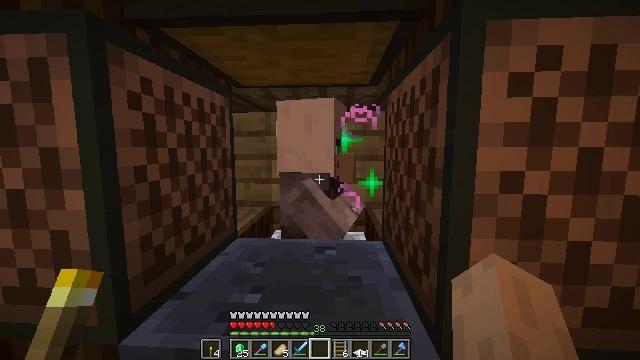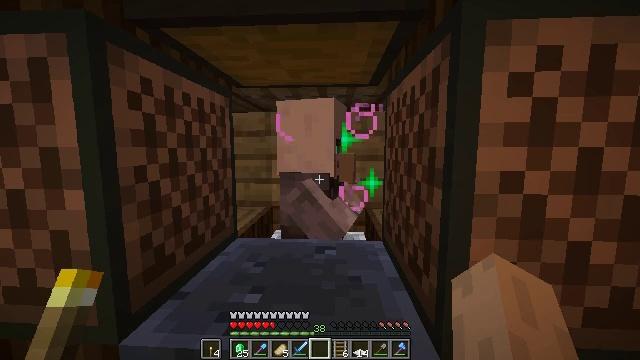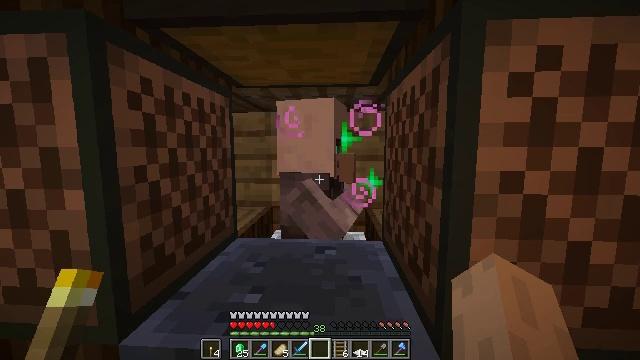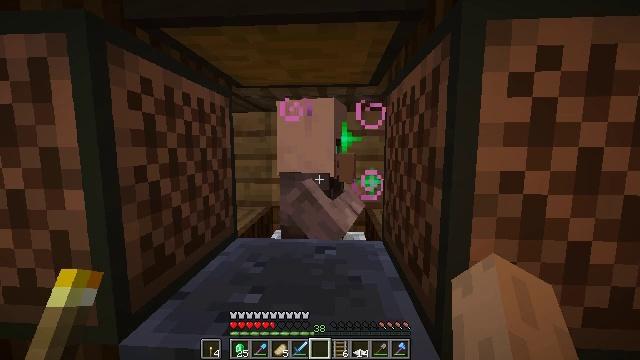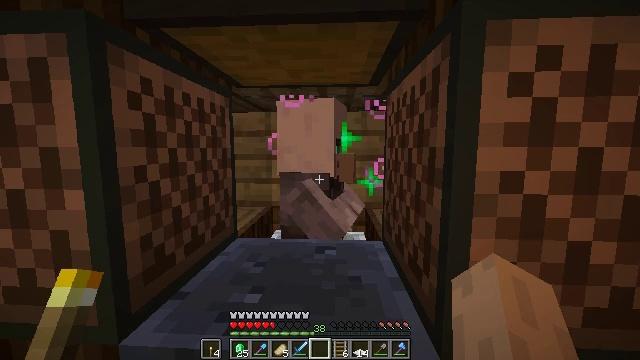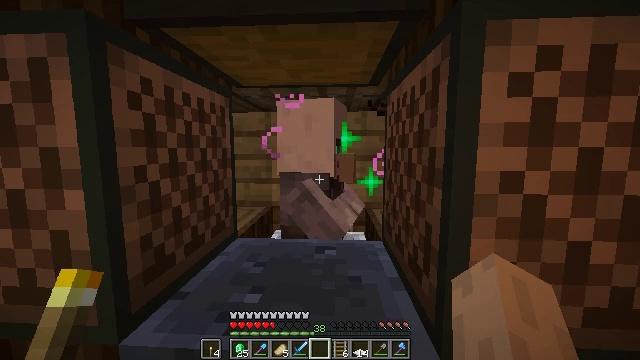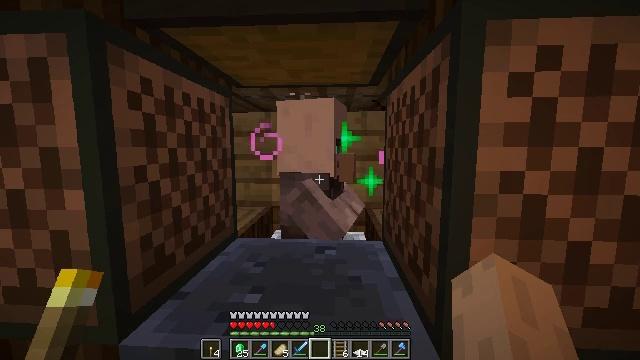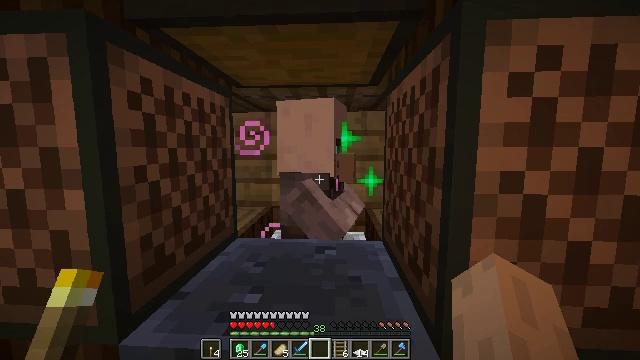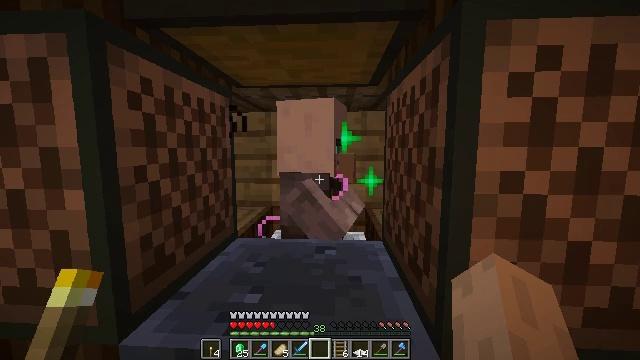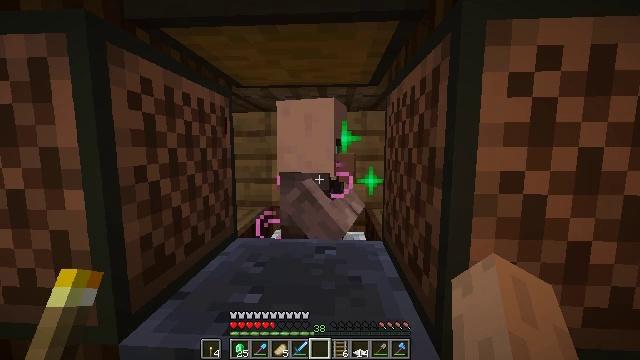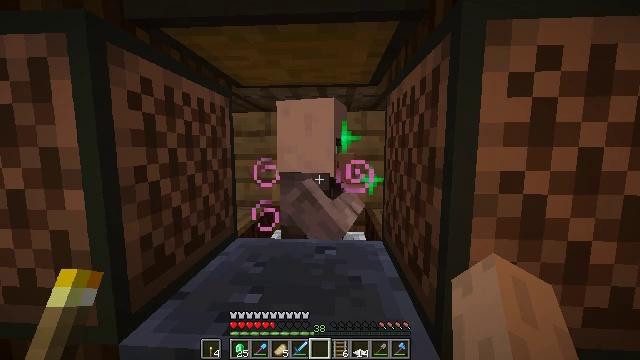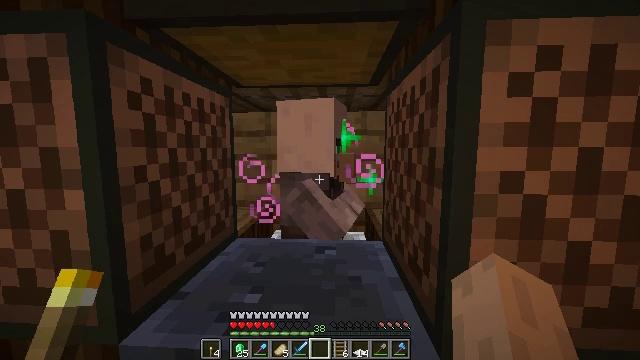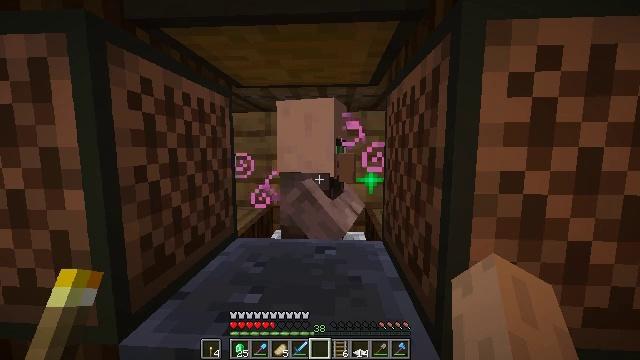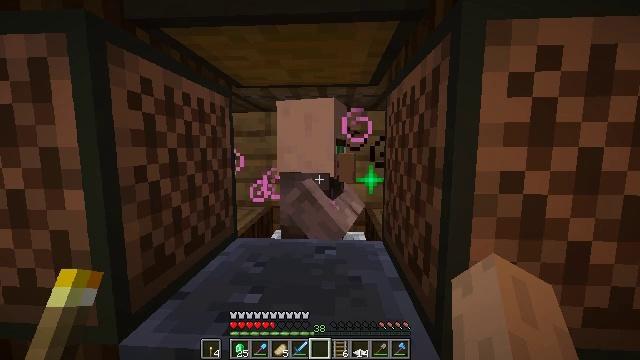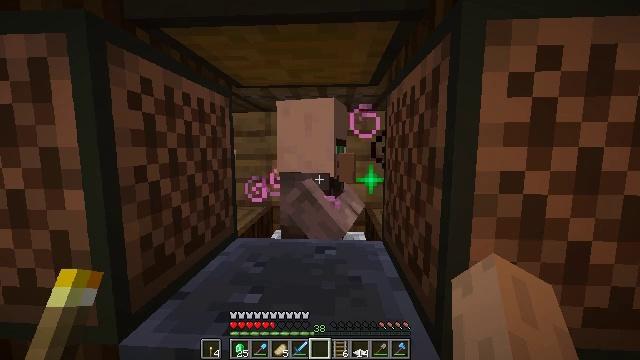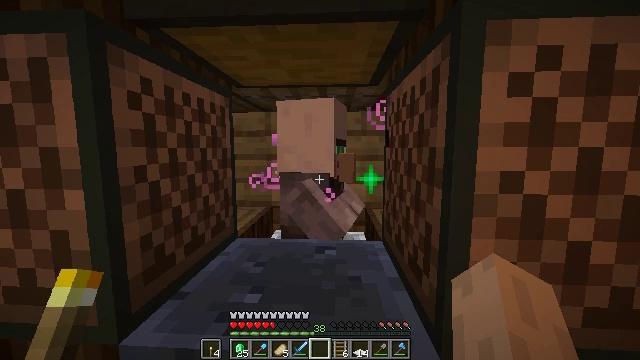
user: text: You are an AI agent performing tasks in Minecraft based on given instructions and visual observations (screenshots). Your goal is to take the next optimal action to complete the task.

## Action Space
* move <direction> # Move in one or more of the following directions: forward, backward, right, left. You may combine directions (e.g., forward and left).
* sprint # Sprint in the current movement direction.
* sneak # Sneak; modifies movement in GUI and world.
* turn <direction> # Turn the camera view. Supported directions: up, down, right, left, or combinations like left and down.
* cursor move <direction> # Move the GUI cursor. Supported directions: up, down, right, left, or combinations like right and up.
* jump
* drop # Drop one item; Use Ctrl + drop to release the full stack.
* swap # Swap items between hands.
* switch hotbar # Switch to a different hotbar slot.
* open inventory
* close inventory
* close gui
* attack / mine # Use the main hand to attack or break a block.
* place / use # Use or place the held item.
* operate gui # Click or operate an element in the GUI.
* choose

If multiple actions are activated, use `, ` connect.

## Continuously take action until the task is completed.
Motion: motion action
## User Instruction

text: Craft a diamond hoe by combining materials in the crafting table.
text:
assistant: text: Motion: no_op
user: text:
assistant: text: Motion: no_op
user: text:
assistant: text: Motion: no_op
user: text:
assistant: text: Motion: no_op
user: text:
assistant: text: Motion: no_op
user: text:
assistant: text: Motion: no_op
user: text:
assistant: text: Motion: no_op
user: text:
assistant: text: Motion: no_op
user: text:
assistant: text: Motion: no_op
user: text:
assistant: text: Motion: no_op
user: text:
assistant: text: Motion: no_op
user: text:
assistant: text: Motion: no_op
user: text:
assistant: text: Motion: no_op
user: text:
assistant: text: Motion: no_op
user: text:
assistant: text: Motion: no_op
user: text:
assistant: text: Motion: no_op
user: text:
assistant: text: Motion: no_op
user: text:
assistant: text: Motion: no_op
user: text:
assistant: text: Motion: no_op
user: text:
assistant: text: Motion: no_op
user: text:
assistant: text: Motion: no_op
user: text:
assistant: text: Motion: no_op
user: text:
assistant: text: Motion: no_op
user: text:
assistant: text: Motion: no_op
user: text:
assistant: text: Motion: no_op
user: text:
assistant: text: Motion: no_op
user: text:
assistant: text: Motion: no_op
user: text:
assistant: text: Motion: no_op
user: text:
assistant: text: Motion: no_op
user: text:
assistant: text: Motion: no_op